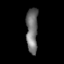
Tissue: prostate
Cell type: Myeloid cells
Senescence score: 0.3618
Nuclear area (px): 512
Mean DAPI intensity: 113.885